Field crop: maize
Growth stage: 1
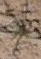
Species: salsola